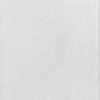
Label: dusty